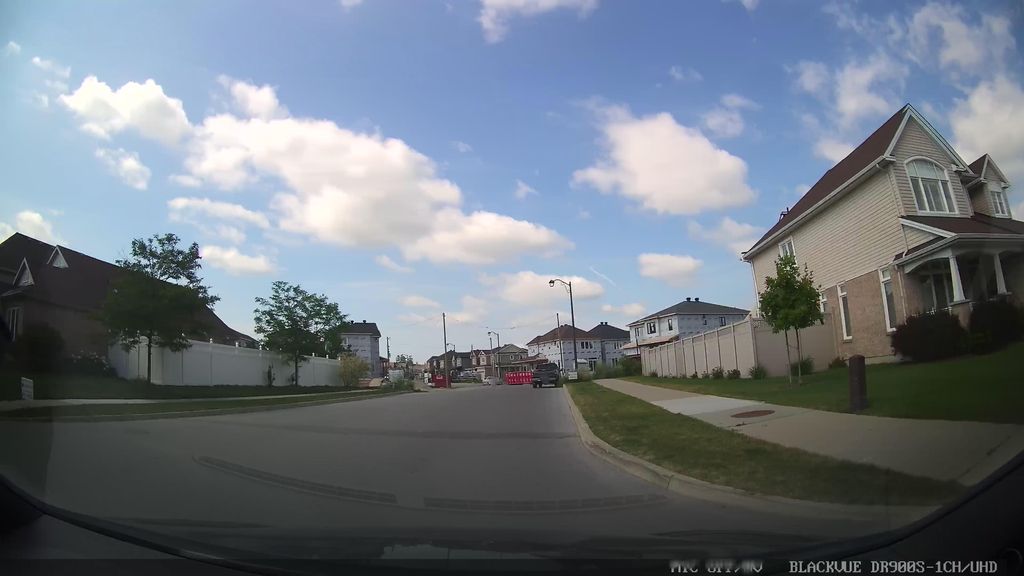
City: ottawa-gatineau